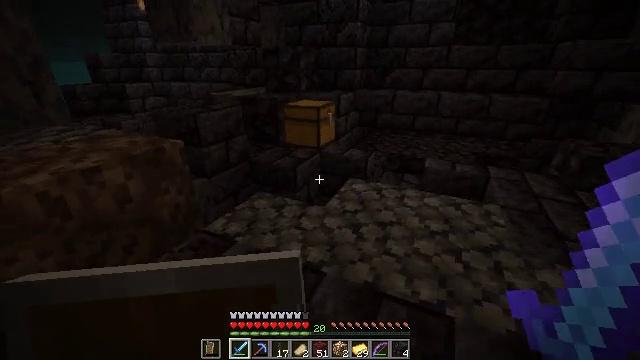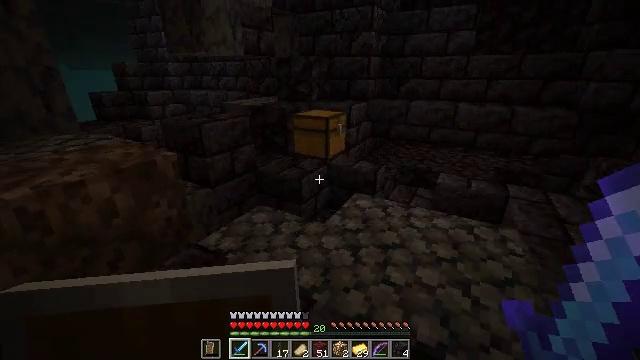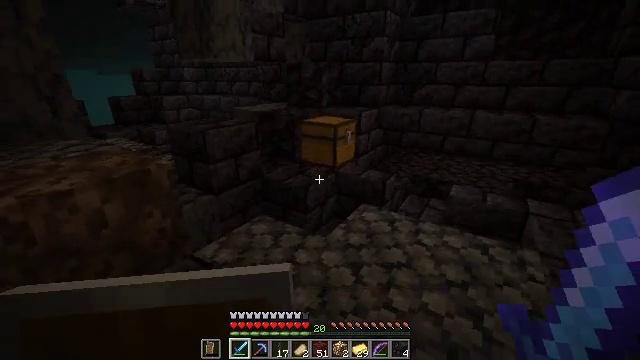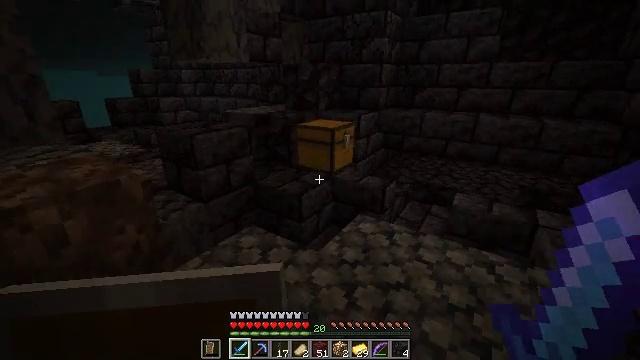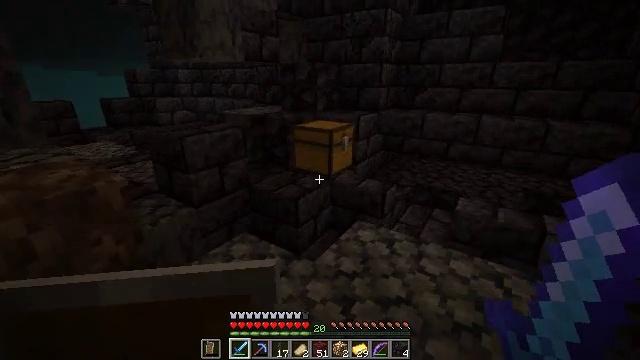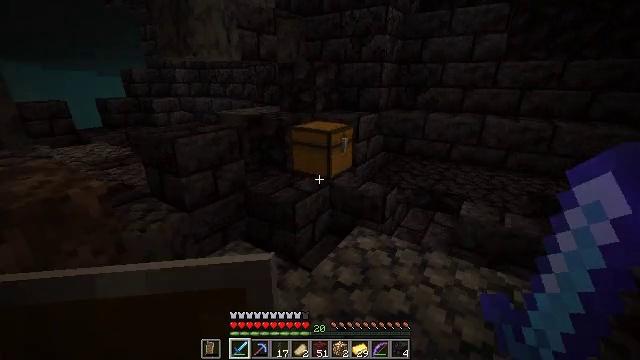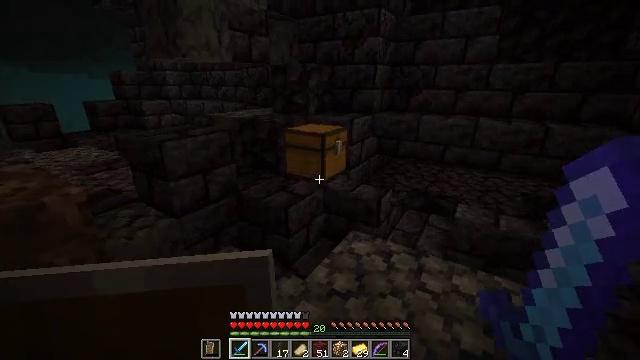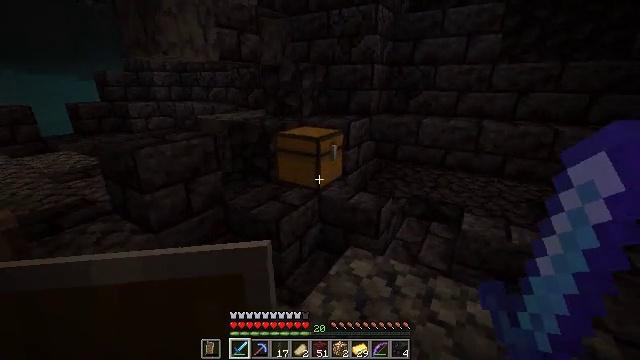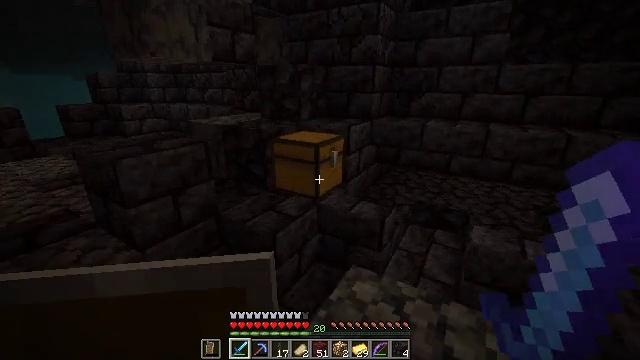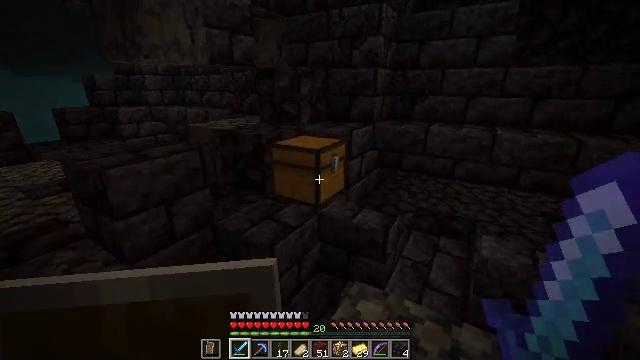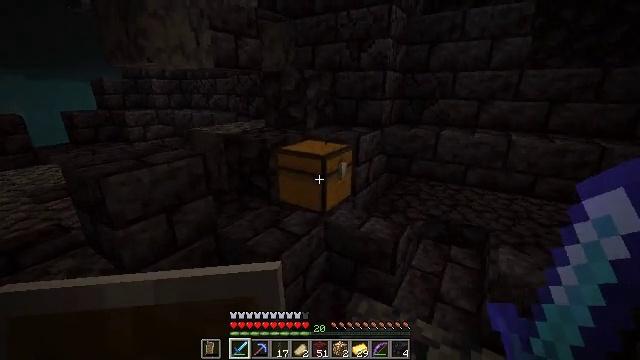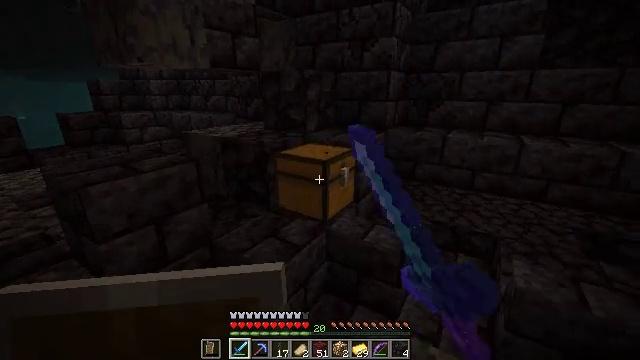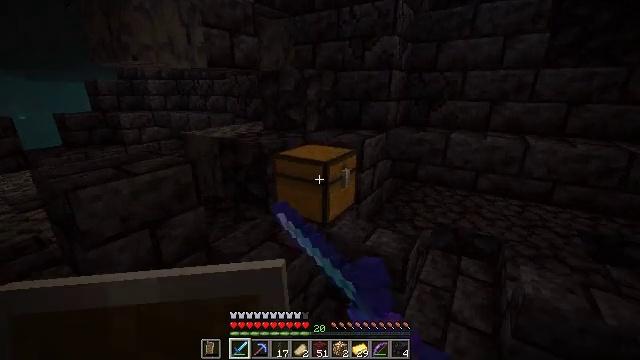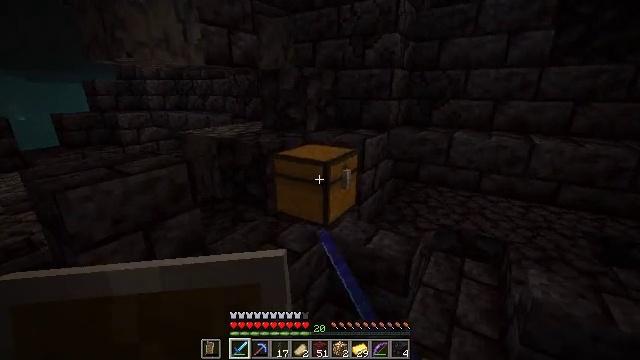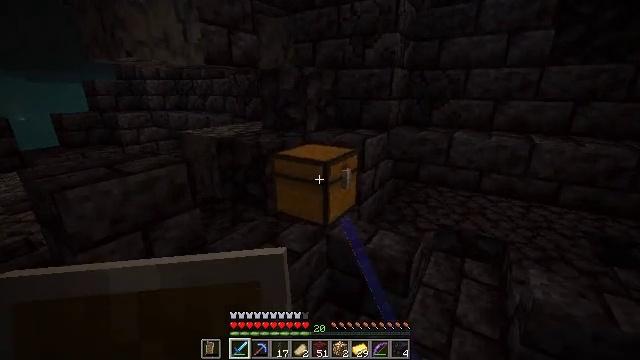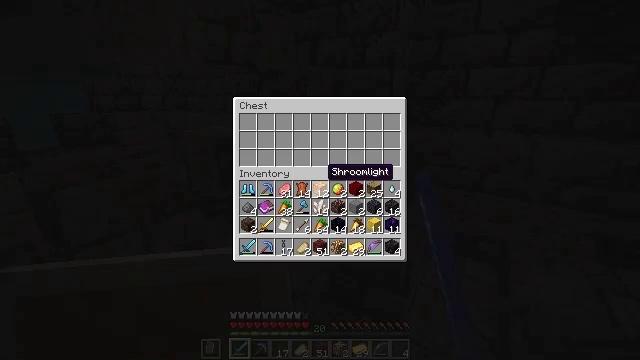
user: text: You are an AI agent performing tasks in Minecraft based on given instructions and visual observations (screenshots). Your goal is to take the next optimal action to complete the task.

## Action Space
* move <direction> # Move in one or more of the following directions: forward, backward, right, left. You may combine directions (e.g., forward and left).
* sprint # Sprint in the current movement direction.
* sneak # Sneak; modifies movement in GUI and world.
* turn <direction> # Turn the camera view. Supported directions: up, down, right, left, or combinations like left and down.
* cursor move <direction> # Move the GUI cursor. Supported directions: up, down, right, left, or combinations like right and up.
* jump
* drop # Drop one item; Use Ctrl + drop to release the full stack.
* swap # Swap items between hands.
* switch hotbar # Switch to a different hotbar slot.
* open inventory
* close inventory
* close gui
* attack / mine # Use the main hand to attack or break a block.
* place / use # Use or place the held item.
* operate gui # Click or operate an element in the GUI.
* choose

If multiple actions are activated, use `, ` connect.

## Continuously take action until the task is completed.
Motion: motion action
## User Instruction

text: Remove a soul sand from the inventory.
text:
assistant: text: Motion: move forward and move right, turn left and up
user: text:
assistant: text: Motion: move forward, turn left and up
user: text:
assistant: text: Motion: move forward
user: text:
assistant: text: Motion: move forward
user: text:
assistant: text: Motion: move forward
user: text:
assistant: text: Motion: move forward, turn right
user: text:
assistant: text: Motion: move forward, turn right
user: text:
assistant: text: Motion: move forward
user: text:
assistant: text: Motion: move forward
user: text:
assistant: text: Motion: move forward, turn left, use / place
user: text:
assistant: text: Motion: use / place
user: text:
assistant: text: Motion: use / place
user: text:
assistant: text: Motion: no_op
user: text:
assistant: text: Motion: no_op
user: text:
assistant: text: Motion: open gui
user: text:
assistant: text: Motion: no_op
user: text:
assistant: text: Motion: no_op
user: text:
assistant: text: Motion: no_op
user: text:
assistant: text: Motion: no_op
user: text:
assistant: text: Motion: no_op
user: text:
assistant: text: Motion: no_op
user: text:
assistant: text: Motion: cursor move right and up
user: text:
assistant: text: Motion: cursor move right and up
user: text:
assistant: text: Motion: no_op
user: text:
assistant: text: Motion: no_op
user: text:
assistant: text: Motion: no_op
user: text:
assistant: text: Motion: no_op
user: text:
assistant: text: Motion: no_op
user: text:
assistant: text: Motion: no_op
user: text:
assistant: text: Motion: no_op